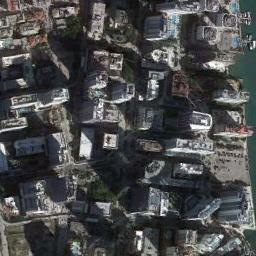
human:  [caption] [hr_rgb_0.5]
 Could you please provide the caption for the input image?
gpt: In a business district there are many tall buildings of different shapes and several roads with many cars  There is a river beside the buildings .

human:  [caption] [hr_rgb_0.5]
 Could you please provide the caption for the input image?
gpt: The houses line up neatly .

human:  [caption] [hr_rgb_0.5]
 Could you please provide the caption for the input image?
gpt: The commercial area is next to the sea .

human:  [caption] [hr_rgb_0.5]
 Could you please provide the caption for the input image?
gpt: A dense commercial area with lots of buildings of different heights is next to the waters .

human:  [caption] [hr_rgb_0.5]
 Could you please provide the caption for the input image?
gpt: There are many buildings arranged irregularly on a commercial area .